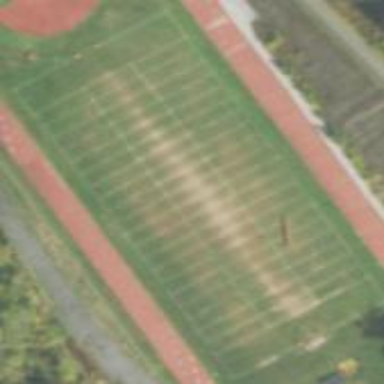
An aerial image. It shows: American football pitch.